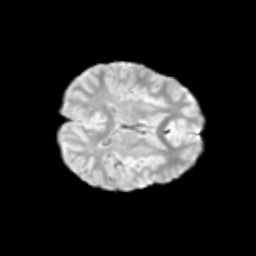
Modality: T2w
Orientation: axial
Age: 9
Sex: male
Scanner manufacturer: siemens
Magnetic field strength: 3 T
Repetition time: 3.8 s
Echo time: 0.07 s